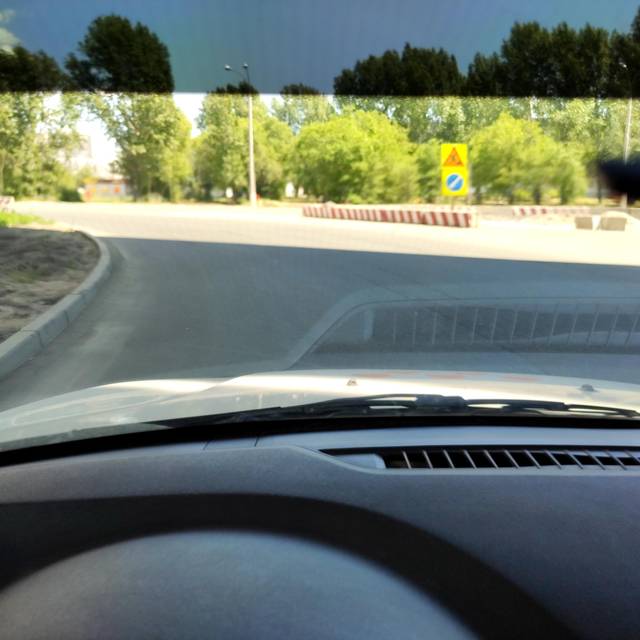
Region: Russia
Coordinates: 53.479, 49.512